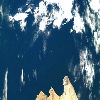
Label: water